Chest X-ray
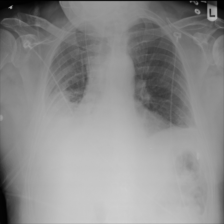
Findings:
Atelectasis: negative
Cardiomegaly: negative
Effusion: positive
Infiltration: negative
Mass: negative
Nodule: negative
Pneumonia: negative
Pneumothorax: negative
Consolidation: positive
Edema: negative
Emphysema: negative
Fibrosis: negative
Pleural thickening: negative
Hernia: negative